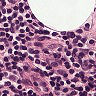
Metastatic tissue present: no